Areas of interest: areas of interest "Library"
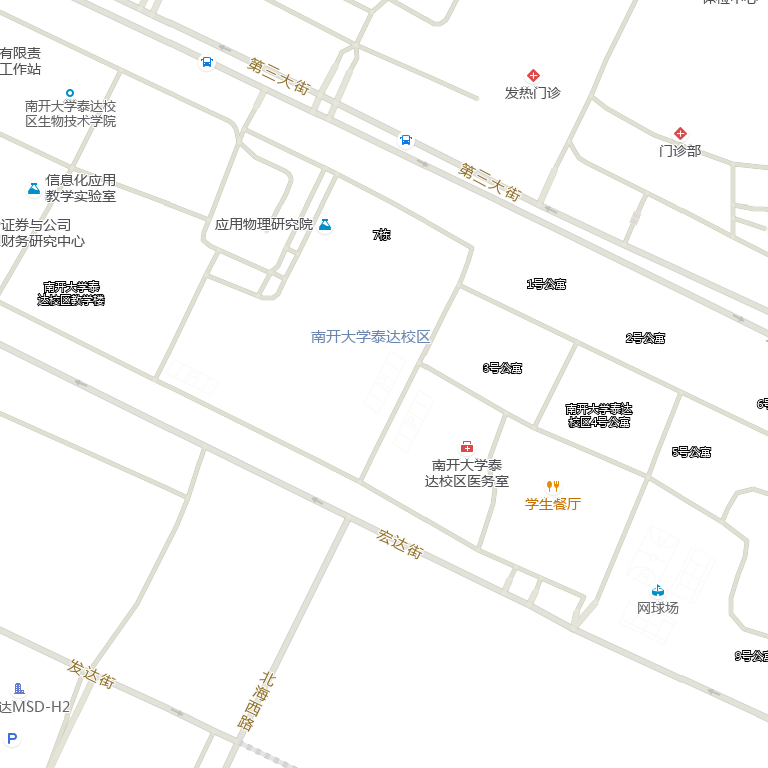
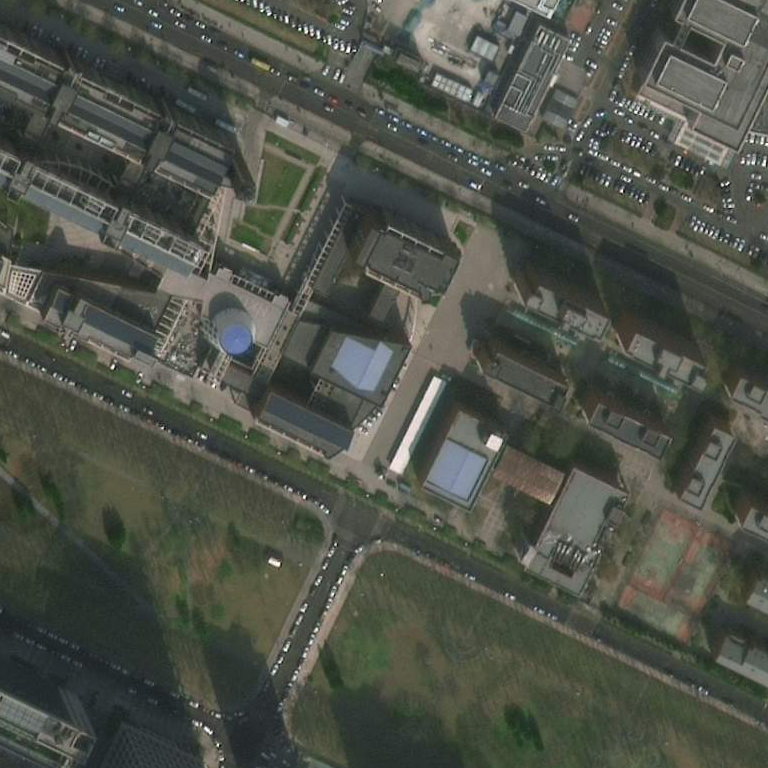